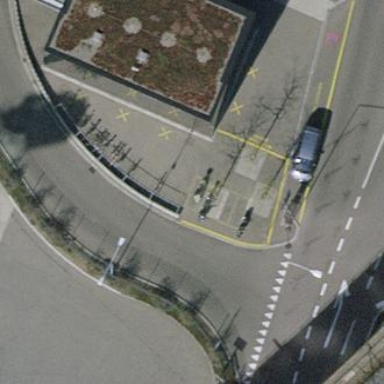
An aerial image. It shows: Bicycle parking facility.